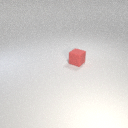
small red rubber cube